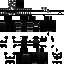
A male skeleton skin with dark skin, wearing brown helmet dressed in a black armor chest and black pants, featuring a closed mouth.